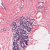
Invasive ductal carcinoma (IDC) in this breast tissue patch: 0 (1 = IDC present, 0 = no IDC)